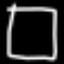
Label: square